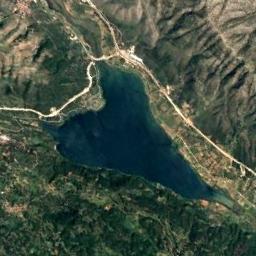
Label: lake